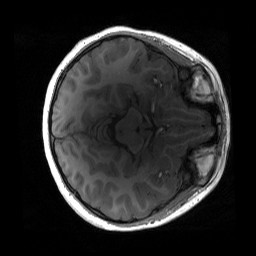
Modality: T1w
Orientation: axial
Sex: female
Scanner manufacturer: siemens
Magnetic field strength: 3 T
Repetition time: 1.9 s
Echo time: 0.00243 s